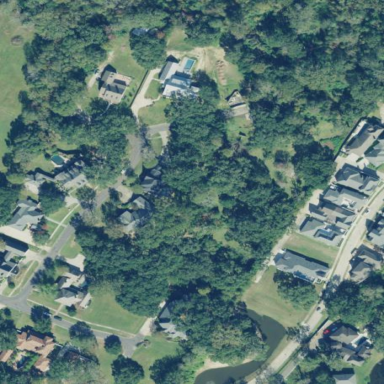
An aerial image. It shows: This residential area consists of single-family homes.